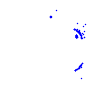
Particle: pion